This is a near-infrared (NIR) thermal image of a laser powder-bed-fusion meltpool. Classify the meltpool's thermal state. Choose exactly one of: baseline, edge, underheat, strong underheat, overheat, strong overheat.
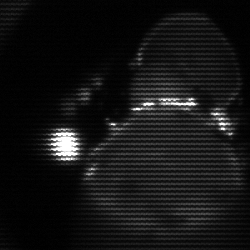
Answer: edge